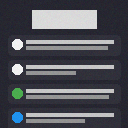
Screen state: on